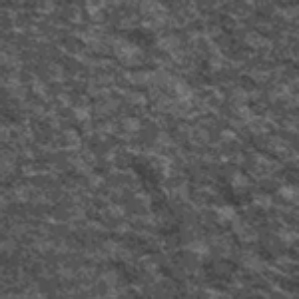
Label: frost